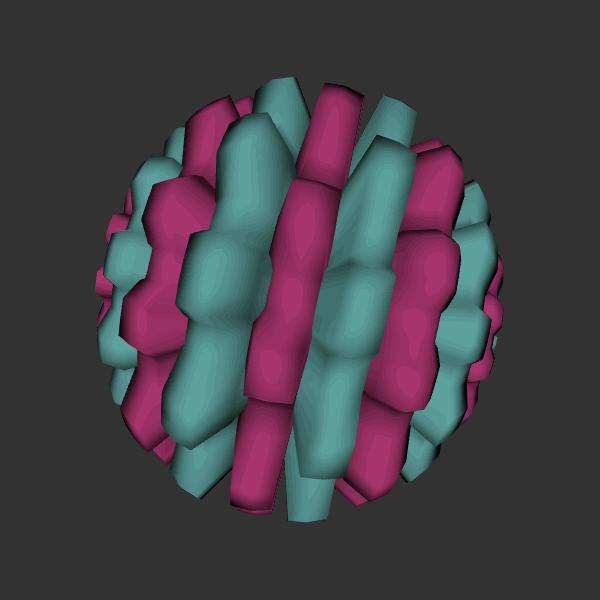
Background: dark